Question: I usually work on Windows and i'm trying to install Vue desperately on my mac with all possible ways but when i check on type 'Vue' or 'vue --version' , i systematically receive 'zsh: command not found: vue'
> All command i trying :
'npm install -g @vue/cli@latest'
'sudo npm install -g npm@latest'
'sudo npm install -g npx@latest'
'sudo npm install --global @vue/cli@latest'
'yarn global add @vue/cli'
'npm install -g @vue/cli'
I also tried to change the .zhsrc file with '/Users/mac/.zshrc' to add :
'export PATH=$PATH:/Users/mac/.npm-global/bin'

...but still doesent work
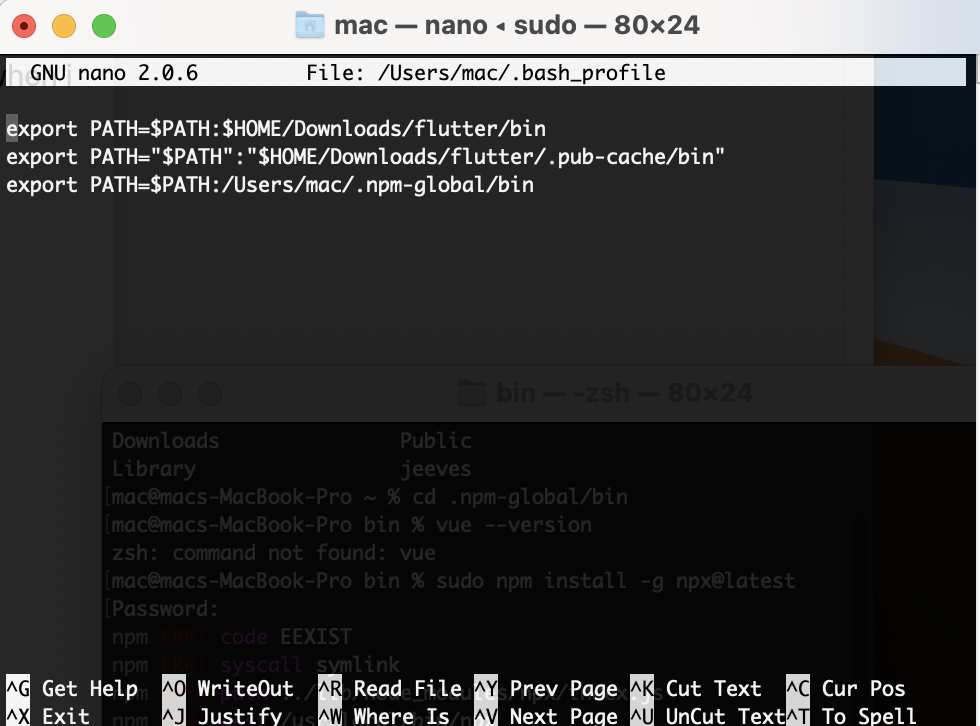
Answer: Globally installed Node binaries (from 'npm install -g packageName') are usually available from '/usr/local/bin', so you should edit '.zshrc' to prefix that to the 'PATH' environment variable:
'''
export PATH=/usr/local/bin:$PATH
'''
Make sure to restart your shell for it to pick up the update.